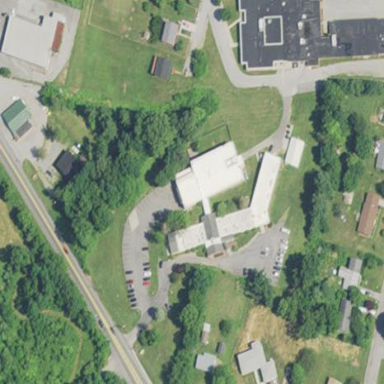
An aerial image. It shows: Nursing home building.